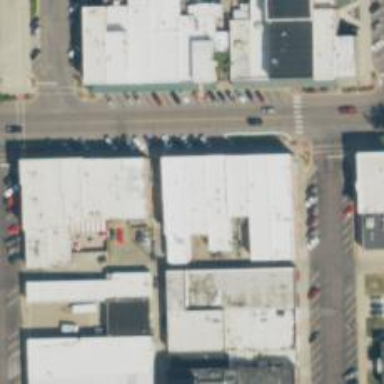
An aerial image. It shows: Retail area.